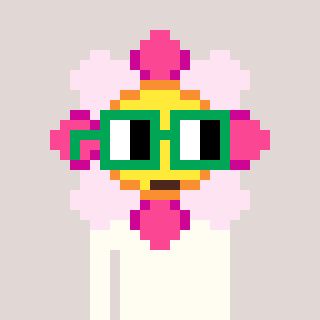
a pixel art character with square green glasses, a flower-shaped head and a yellow-colored body on a warm background